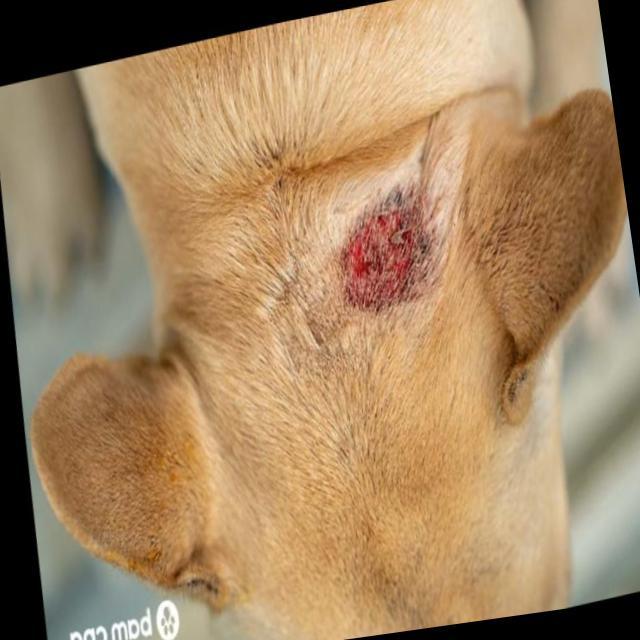
Canine ringworm (Dermatophytosis) — fungal infection caused by Microsporum or Trichophyton. Presents with circular alopecia, scaling, crusting, and broken hairs.